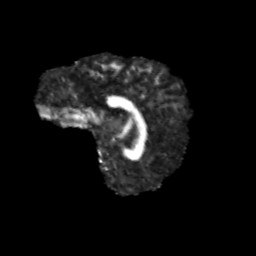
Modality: FA
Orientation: sagittal
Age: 11
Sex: male
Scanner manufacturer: siemens
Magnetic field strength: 3 T
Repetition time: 3.8 s
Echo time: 0.07 s